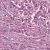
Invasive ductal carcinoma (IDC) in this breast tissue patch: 1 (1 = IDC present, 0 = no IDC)